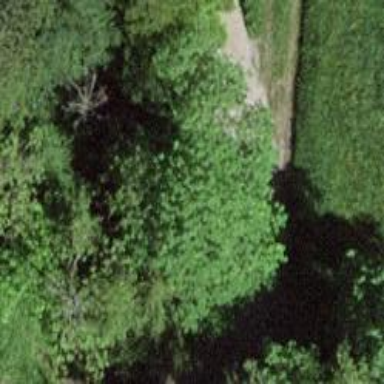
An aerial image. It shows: Culvert tunnel.